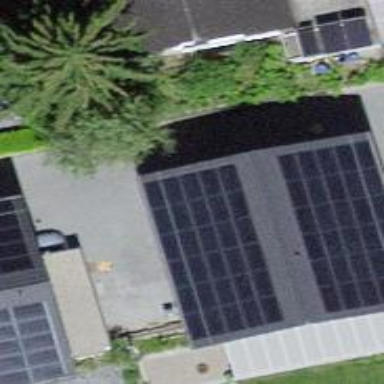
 consisting of solar photovoltaic panels."